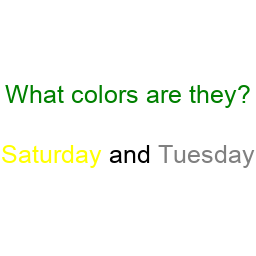
Color: yellow, gray
Background color: white
Question text color: green